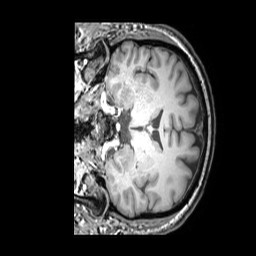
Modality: T1w
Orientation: coronal
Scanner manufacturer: philips
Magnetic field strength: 3 T
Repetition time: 0.009884 s
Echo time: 0.004591 s